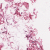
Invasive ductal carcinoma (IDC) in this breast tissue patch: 0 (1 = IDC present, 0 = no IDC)